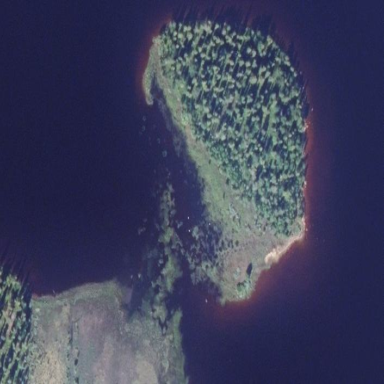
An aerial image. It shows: Island.